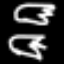
Label: frog